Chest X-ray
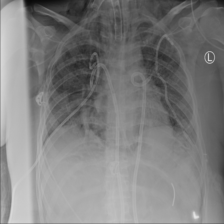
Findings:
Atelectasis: positive
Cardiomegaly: negative
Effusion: negative
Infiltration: negative
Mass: negative
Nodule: negative
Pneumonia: negative
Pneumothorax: positive
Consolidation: negative
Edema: negative
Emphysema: positive
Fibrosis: negative
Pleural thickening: negative
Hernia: negative